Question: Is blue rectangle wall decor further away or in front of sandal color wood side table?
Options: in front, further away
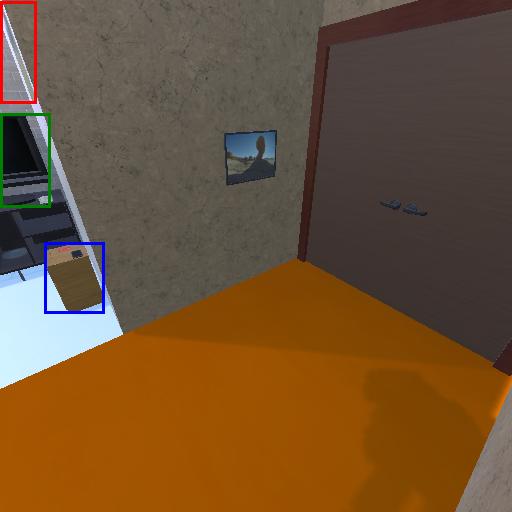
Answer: in front